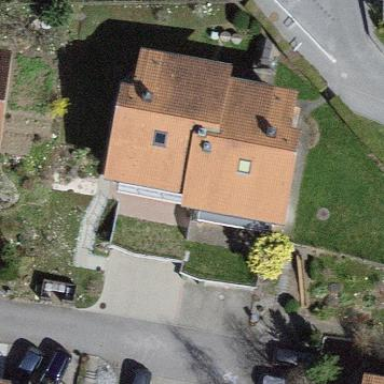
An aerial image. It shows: Residential building.